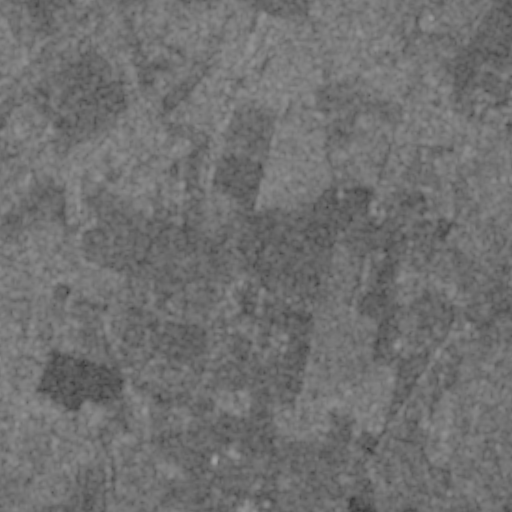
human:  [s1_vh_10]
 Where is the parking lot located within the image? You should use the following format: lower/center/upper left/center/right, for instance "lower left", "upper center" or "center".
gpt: The parking lot is located in the lower center of the image.
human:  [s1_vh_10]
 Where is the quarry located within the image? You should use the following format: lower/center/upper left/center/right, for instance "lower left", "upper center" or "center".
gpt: The quarry is located in the center right of the image.
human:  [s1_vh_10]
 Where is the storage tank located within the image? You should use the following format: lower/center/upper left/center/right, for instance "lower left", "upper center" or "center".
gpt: The storage tank is located in the lower right of the image.
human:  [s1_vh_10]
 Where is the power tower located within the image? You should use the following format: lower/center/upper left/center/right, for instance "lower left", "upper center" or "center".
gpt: There is no power tower in the image.

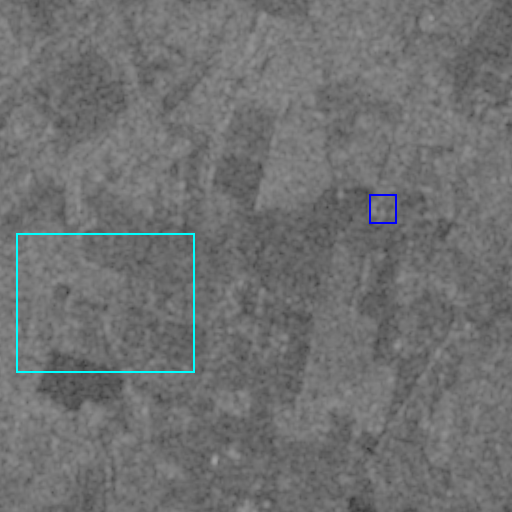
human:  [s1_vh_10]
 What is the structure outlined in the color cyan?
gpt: The structure outlined in cyan is a crop field.
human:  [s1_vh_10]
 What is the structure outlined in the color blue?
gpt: The structure outlined in blue is a quarry.
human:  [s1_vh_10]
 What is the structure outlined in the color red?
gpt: There is no red outline.